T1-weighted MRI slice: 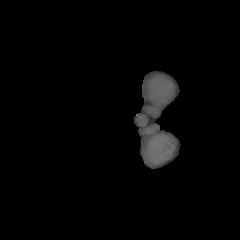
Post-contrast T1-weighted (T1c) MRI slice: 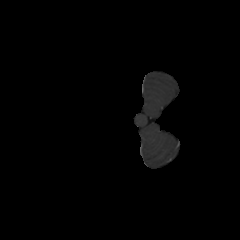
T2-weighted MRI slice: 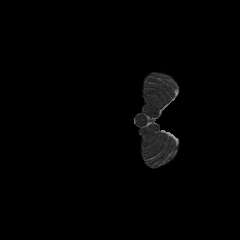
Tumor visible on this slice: no